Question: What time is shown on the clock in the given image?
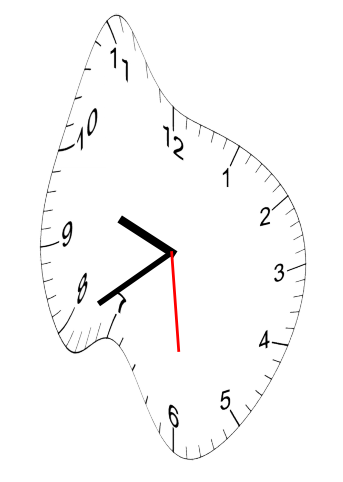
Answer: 09:39:29